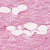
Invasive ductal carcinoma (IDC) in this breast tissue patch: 0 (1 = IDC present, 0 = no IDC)